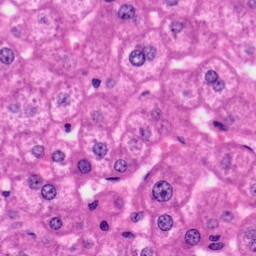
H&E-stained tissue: Liver